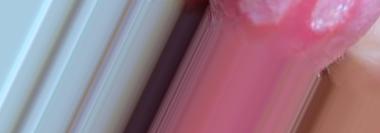
Condition: Mouth Ulcer